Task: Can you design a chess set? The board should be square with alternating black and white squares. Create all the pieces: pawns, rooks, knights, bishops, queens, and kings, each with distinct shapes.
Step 4825:
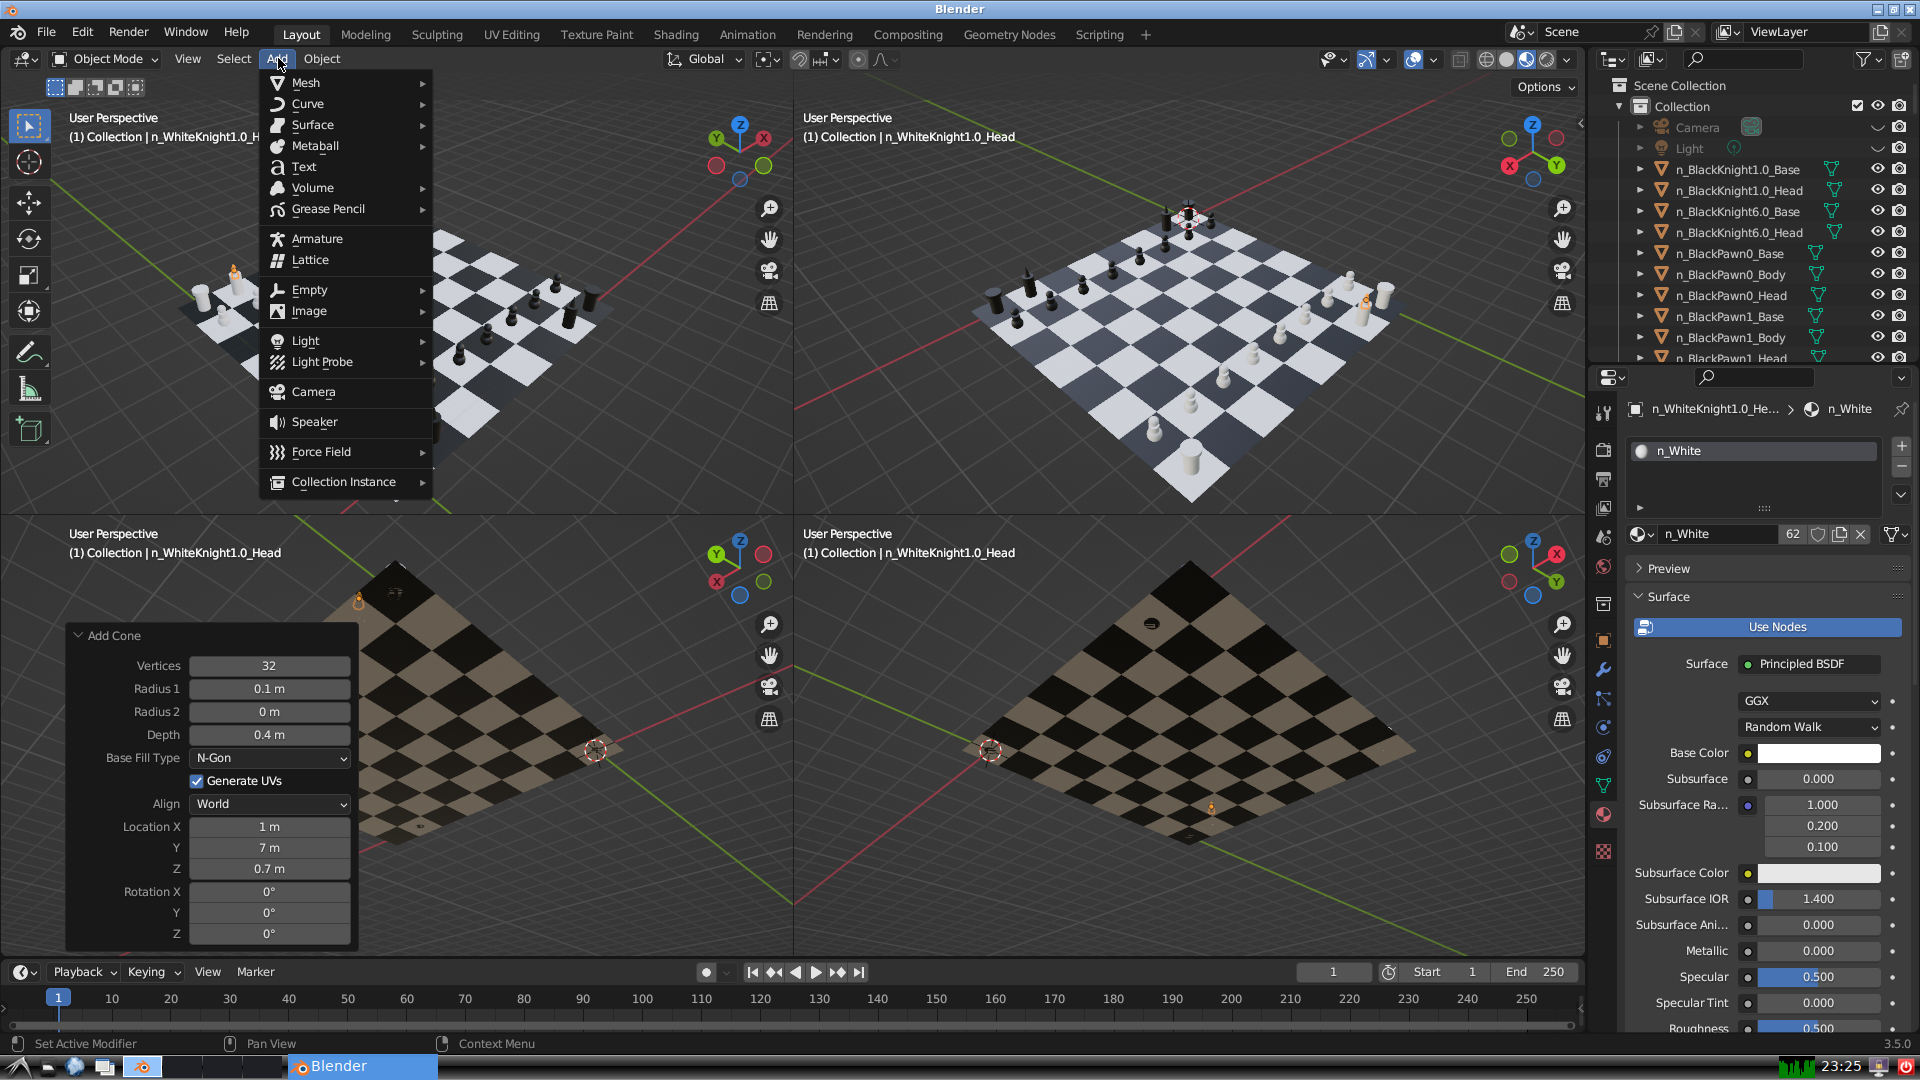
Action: {"mouse_move": [304, 84]}